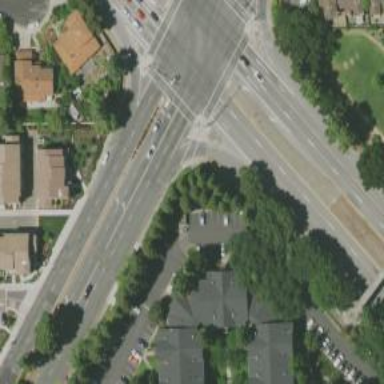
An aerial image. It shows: Marked crossing on footway.